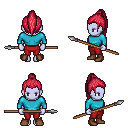
a pixel art fantasy rpg character, female body template, dark elf, purple skin, teal long-sleeve shirt, red pants, ruby red long topknot hairstyle, brown shoes, spear, four views (front, back, left, right), 2x2 character sprite sheet, small pixel art, hard edges, no anti-aliasing